Question: So I love the animation found here: <URL>
Currently there is a CSS animation playing inside of the :after selector.
I downloaded the file and tried to backwards engineer it below, basically instead of a CSS animation I want this animated gif to play inside of the corner triangle:
<URL>
<URL>
Note: the spinning image above the button is what I'm trying to get to show up inside of the corner triangle when you click the button.
Would you know how to get a background image to show up in an :after div?

'''
/* Loading circle idea from http://codepen.io/Metty/details/lgJck */
.la-anim-10::before,
.la-anim-10::after {
background-image: url('../img/loader-logo.gif');
background-repeat: no-repeat;
position: absolute;
display: block;
}
.la-anim-10::before {
margin-left: -40px;
width: 80px;
height: 80px;
border-right-color: #bb344f;
border-left-color: #bb344f;
background-image: url('../img/loader-logo.gif');
background-repeat: no-repeat;
-webkit-animation: rotation 3s linear infinite;
animation: rotation 3s linear infinite;
}
.la-anim-10::after {
width: 77px;
height: 77px;
background-image: url('../img/loader-logo.gif');
background-repeat: no-repeat;
}
'''
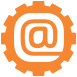
Answer: you lose your image far away up the corner. It is caused by the rotation. In fact, this rotation also cause your animated image to be rotated.
Instead of rotated square arranged to look like a triangle, i simulate a triangle using borders. This way, no need to use rotation.
'''
border-style: solid;
border-width: 0 150px 150px 0;
border-color: transparent #f58733 transparent transparent;
'''
I set up the image in the ':after' selector and adjusted your translation correctly for the triangle.
You now have a nice triangle having your animated image inside right in the corner without losing your animation effect.
Some adjustements still needed but i think this <URL> will help you out.